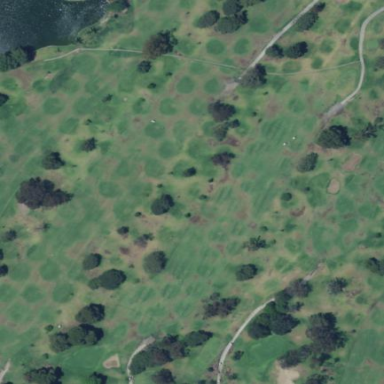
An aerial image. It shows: Scenic golf fairway.